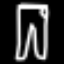
Label: pants